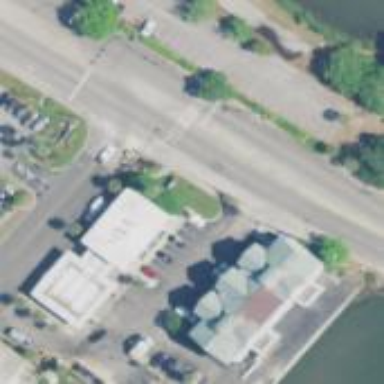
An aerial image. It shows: Convenience shop.